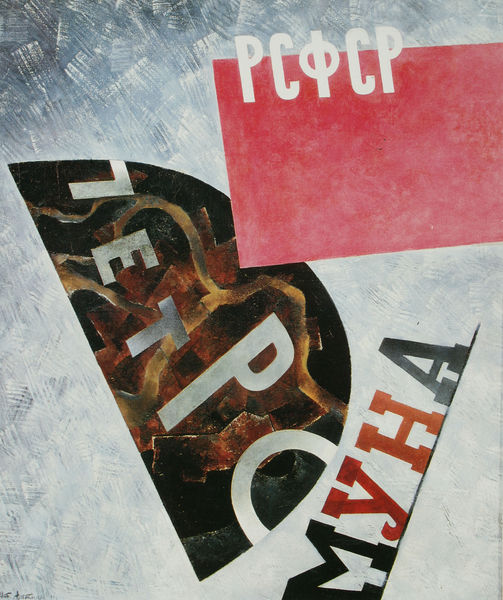
Titel: Petrokommuna
Künstler: Natan Al'tman
Standort: St. Petersburg
Institution: Russisches Museum
Schlagwörter: blau, gemälde, weiß, grün, braun, grau, hintergrund, orange, schwarz, rot, malerei, feld, rosa, hellblau, schrift, flagge, russland, farben, fläche, flächen, farbe, formen, linien, werbung, gerade, collage, rechteck, linie, text, buchstabe, buchstaben, plakat, kollage, halbkreis, halbrund, malerie, russe, quadrat, viereck, installation, konstruktivismus, russisch, wei´, sozialismus, schablone, kyrillisch, sowjets, kyrilisch, sowjetunion, wischtechnik, propaganda, konstruktivistisch, muna, myha, pccp, rsfsr, sowjetisch